Platform: macOS
Application: Arc Browser
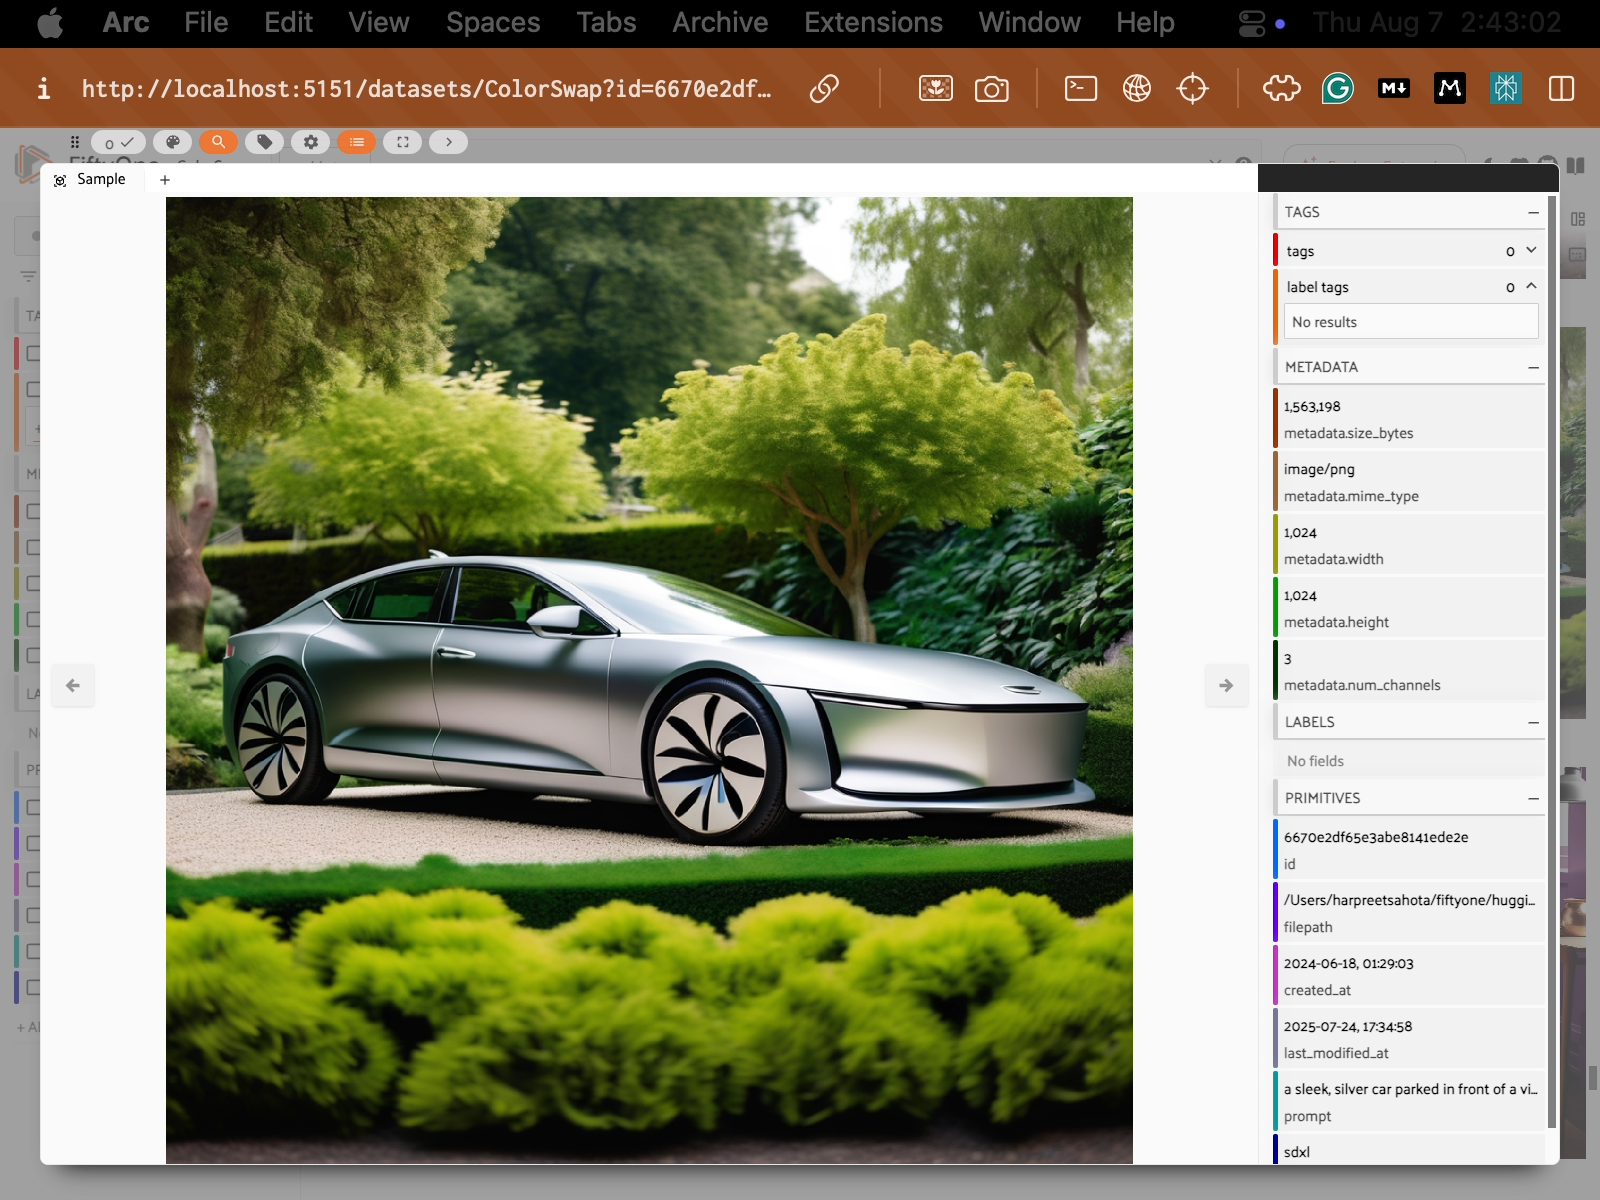
task_description: Locate the labels group in the sidebar of the sample modal
action_type: hover
element_info: Menu Item
steps_since_start: 1